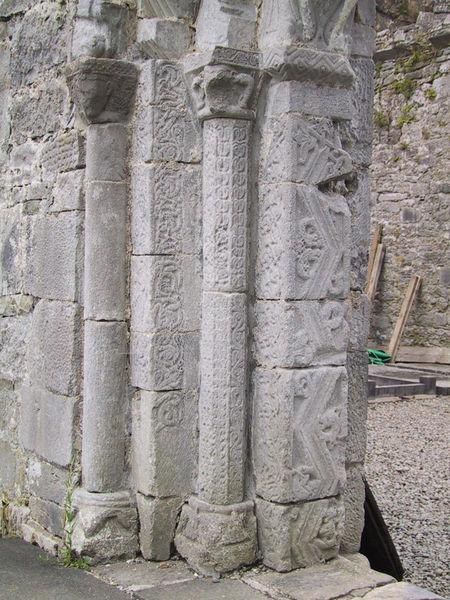
Titel: Eingangstor von Dysert O’Dea
Standort: Dysert O’Dea (EU - IR)
Schlagwörter: kopf, schatten, grün, grau, holz, säule, säulen, muster, ornament, alt, architektur, stein, kirche, skulptur, relief, bogen, mauer, hof, latten, detail, ornamente, bretter, steinmetz, tor, foto, flechten, fugen, ruine, maske, schlange, gravur, rom, kapitell, portal, zickzack, werkzeug, quader, real, sandstein, gestaffelt, antik, romanik, basis, fossil, verfallen, schwelle, kapitel, flechtwerk, romanisch, architekturdetail, relif, elemente, ausgrabung, pillaster, türsturz, steinhauer, meiseln, ä, portall